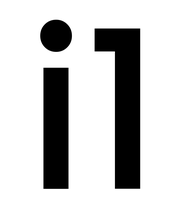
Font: Poppins-Medium